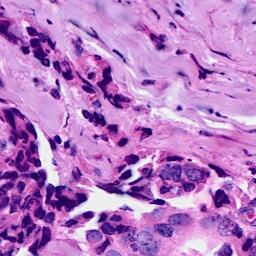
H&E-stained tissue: Breast